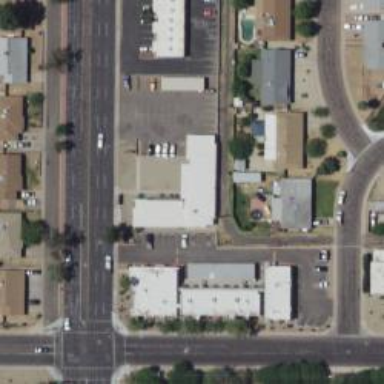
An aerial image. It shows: Alley with asphalt surface designated as service road.